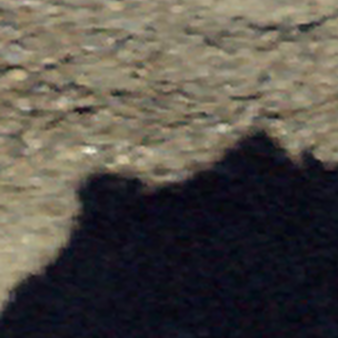
Label: other